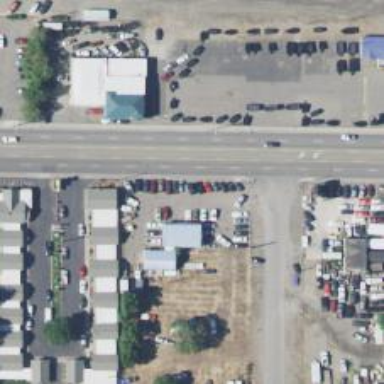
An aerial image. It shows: Shop that sells cars.